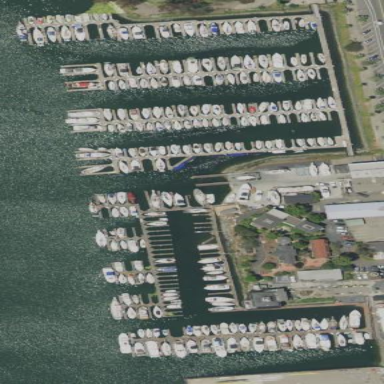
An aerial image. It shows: Marina on leisure land.